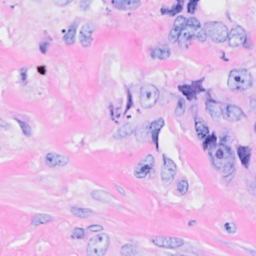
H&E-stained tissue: Breast